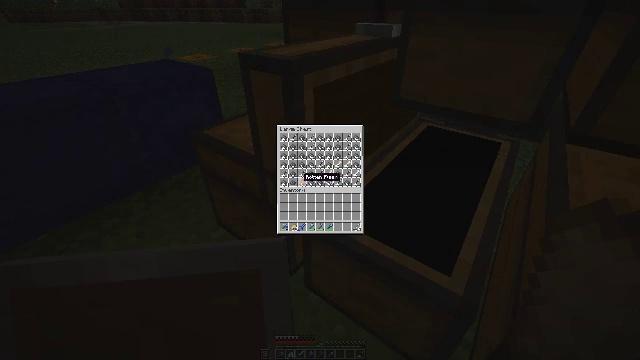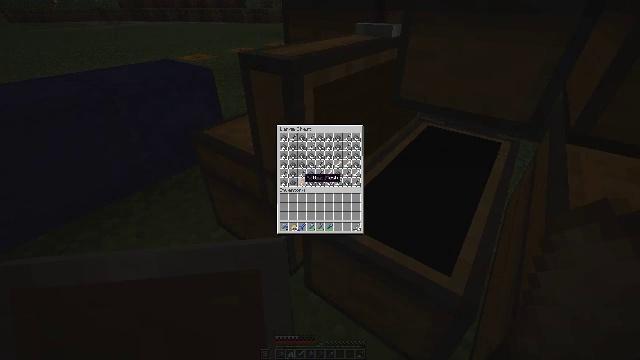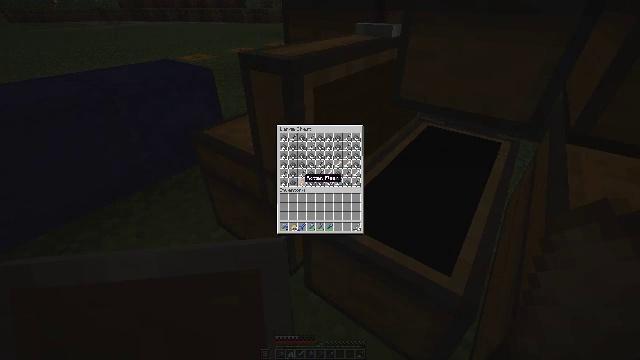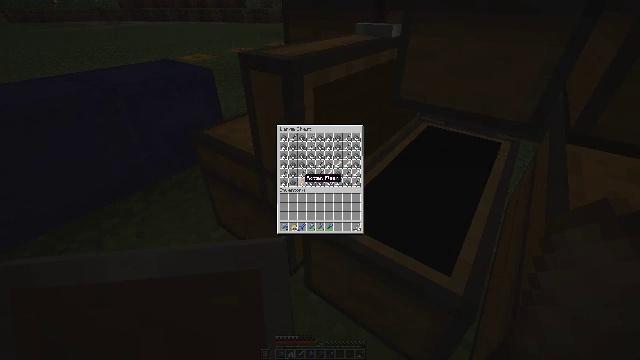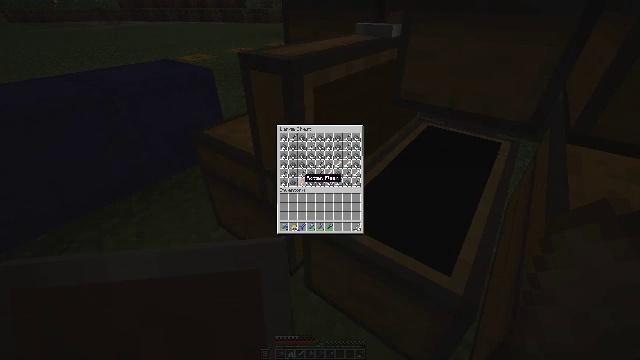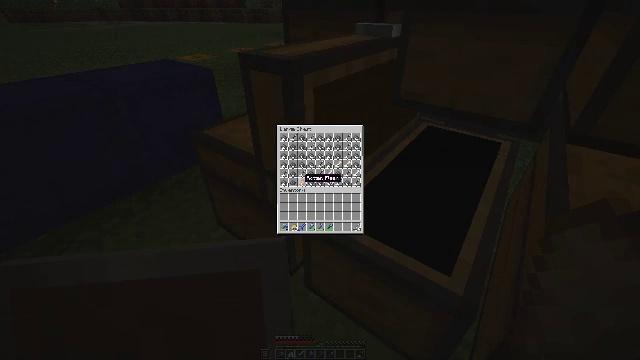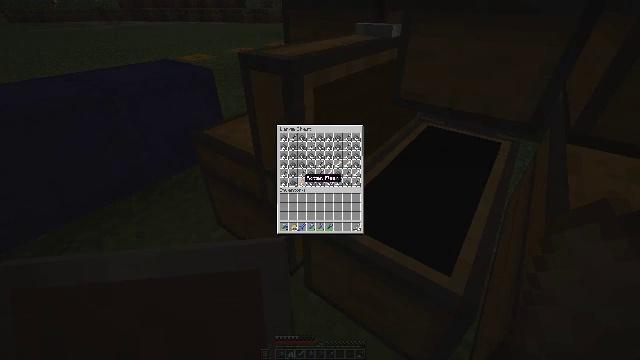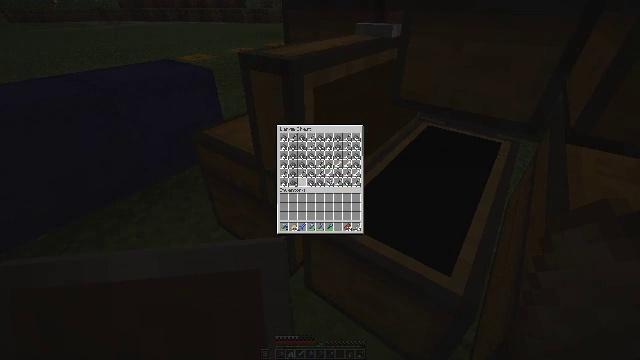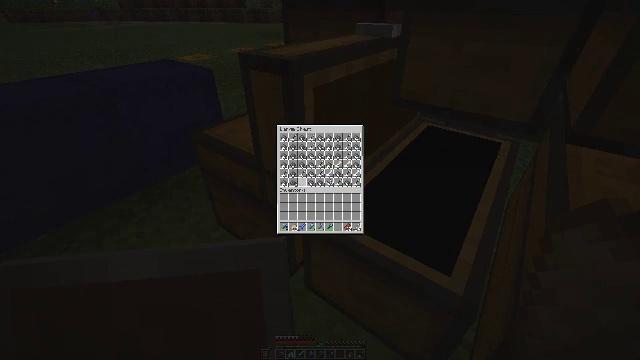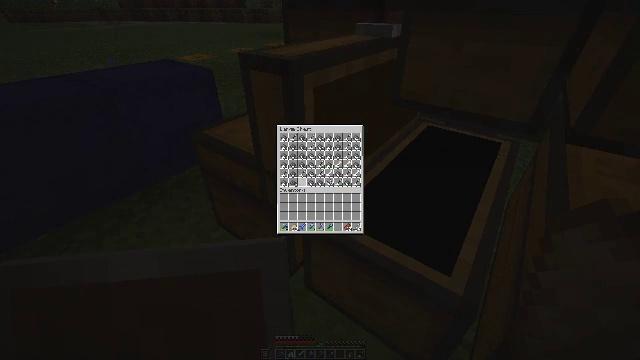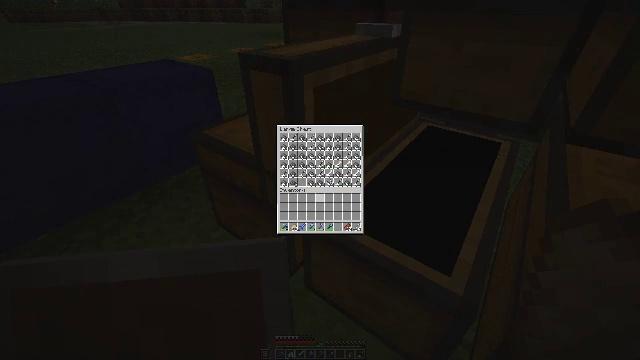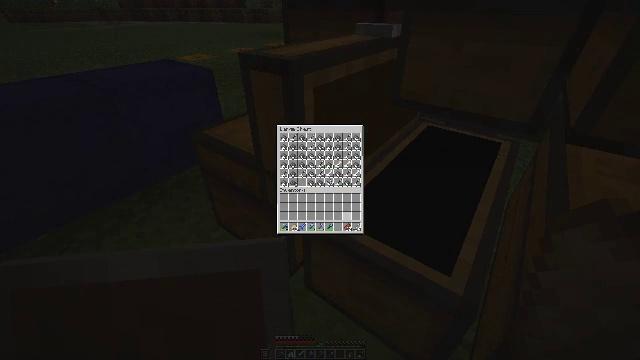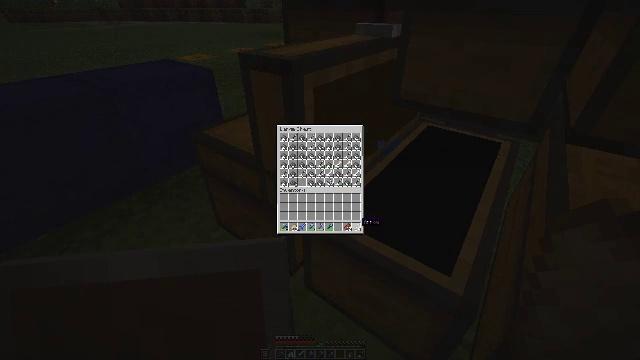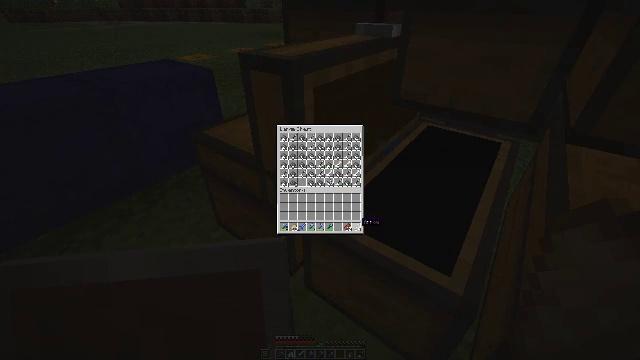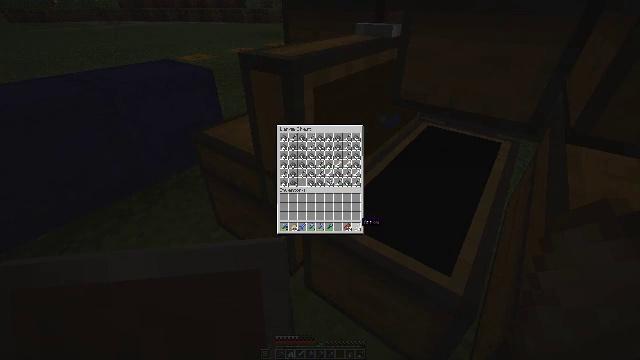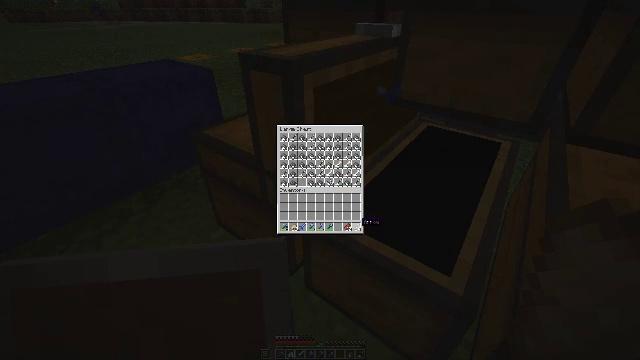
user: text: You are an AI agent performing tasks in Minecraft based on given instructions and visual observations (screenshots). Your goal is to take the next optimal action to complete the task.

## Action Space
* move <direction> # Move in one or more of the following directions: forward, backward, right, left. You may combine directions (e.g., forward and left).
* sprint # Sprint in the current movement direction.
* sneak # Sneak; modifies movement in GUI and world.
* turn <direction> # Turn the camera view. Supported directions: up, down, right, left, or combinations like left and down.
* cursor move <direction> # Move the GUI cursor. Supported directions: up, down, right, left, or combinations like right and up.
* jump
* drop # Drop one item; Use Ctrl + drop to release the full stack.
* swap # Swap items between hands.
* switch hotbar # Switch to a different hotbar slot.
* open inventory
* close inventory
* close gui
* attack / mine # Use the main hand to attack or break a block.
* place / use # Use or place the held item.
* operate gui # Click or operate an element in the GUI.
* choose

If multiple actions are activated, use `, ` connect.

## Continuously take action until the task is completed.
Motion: motion action
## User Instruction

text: Reclaim the blue shulker box for storage.
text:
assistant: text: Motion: no_op
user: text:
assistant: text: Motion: no_op
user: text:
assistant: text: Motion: sneak
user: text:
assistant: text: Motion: sneak
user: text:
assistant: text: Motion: sneak
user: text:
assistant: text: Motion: sneak
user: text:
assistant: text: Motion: sneak, attack / mine
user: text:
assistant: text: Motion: sneak, attack / mine
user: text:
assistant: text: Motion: sneak, attack / mine
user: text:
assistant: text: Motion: sneak, turn right and down
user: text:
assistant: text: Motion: sneak, turn right and down
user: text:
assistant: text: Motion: sneak, turn right and down
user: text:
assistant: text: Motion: sneak
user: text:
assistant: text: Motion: sneak
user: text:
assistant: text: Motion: sneak
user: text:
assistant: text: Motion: sneak
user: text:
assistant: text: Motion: sneak
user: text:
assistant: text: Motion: sneak
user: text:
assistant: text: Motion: sneak
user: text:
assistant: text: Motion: sneak
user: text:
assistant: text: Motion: sneak, attack / mine
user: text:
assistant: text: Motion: sneak, attack / mine
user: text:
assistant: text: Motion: sneak, attack / mine
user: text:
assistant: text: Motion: sneak, attack / mine
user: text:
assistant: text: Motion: sneak
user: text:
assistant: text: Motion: sneak
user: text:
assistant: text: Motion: no_op
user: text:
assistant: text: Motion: no_op
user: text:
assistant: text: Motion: no_op
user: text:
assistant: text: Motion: no_op